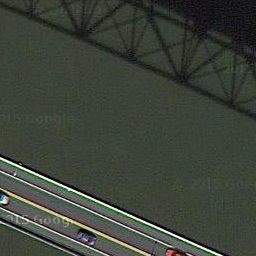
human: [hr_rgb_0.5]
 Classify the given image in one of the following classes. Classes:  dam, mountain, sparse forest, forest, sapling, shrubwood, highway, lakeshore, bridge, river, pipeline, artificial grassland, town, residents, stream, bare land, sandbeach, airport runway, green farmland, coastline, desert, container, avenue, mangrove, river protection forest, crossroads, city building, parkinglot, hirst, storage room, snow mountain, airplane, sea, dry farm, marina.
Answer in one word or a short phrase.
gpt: bridge